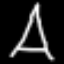
Label: The Eiffel Tower